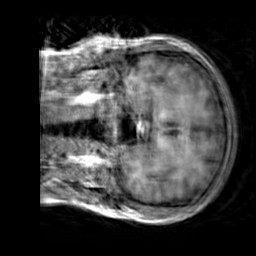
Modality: T1w
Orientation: coronal
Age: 31
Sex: female
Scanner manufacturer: siemens
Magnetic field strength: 3 T
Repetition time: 2.3 s
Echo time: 0.00303 s